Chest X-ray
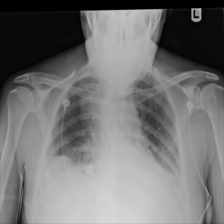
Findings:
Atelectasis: negative
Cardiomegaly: negative
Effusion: positive
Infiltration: negative
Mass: positive
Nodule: negative
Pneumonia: negative
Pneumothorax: negative
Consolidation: positive
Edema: negative
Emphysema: negative
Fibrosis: negative
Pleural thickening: negative
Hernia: negative